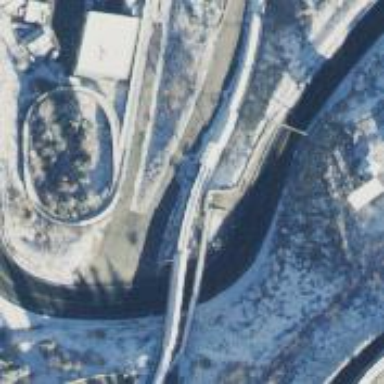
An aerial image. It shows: Bobsleigh track on bridge.